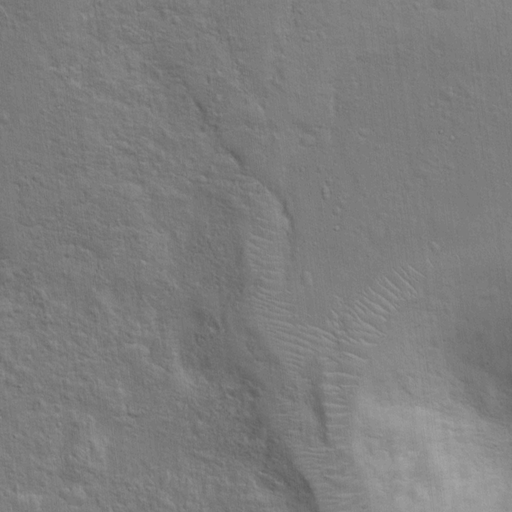
Objects detected: cone